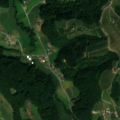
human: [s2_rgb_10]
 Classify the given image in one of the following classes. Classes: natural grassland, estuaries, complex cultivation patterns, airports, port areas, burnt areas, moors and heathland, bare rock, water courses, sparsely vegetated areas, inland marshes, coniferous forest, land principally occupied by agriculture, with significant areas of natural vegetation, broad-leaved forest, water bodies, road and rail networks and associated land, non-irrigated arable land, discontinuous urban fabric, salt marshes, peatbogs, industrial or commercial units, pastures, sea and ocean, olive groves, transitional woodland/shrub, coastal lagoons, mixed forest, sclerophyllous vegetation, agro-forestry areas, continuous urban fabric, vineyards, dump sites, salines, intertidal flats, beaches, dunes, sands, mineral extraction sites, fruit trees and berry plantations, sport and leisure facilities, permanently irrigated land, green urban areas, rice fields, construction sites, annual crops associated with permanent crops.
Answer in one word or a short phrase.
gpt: non-irrigated arable land, vineyards, pastures, complex cultivation patterns, broad-leaved forest